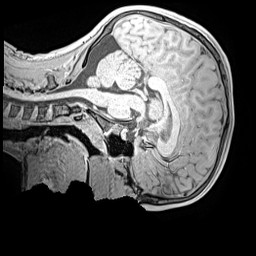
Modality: MP2RAGE
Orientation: sagittal
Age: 12
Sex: male
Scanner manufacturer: siemens
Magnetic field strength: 3 T
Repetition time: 4 s
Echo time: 0.00299 s